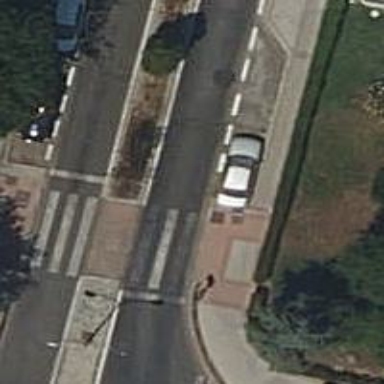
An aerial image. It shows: Crossing with traffic signals.